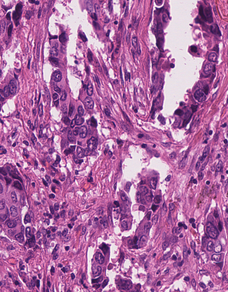
Tumor epithelial tissue: yes
Tumor-associated stroma tissue: yes
Normal tissue: no